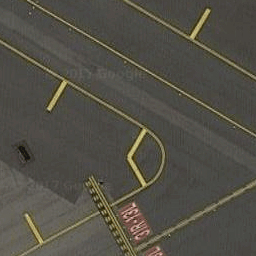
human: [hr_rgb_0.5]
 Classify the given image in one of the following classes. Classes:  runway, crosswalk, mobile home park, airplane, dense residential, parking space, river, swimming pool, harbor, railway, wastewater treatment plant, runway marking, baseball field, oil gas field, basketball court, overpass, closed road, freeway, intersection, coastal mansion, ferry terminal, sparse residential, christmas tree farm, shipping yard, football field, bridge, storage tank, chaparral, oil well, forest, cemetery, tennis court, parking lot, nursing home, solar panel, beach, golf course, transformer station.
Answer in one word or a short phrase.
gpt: runway marking